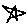
Label: star